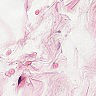
Metastatic tissue present: no